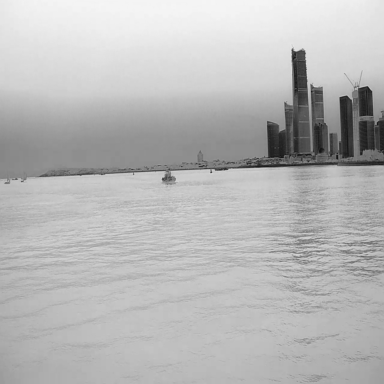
There is a container_ship in the infrared image.